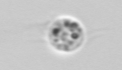
Label: Amoeba